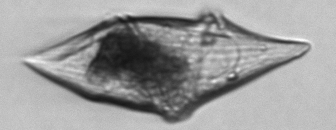
Label: Gyrodinium